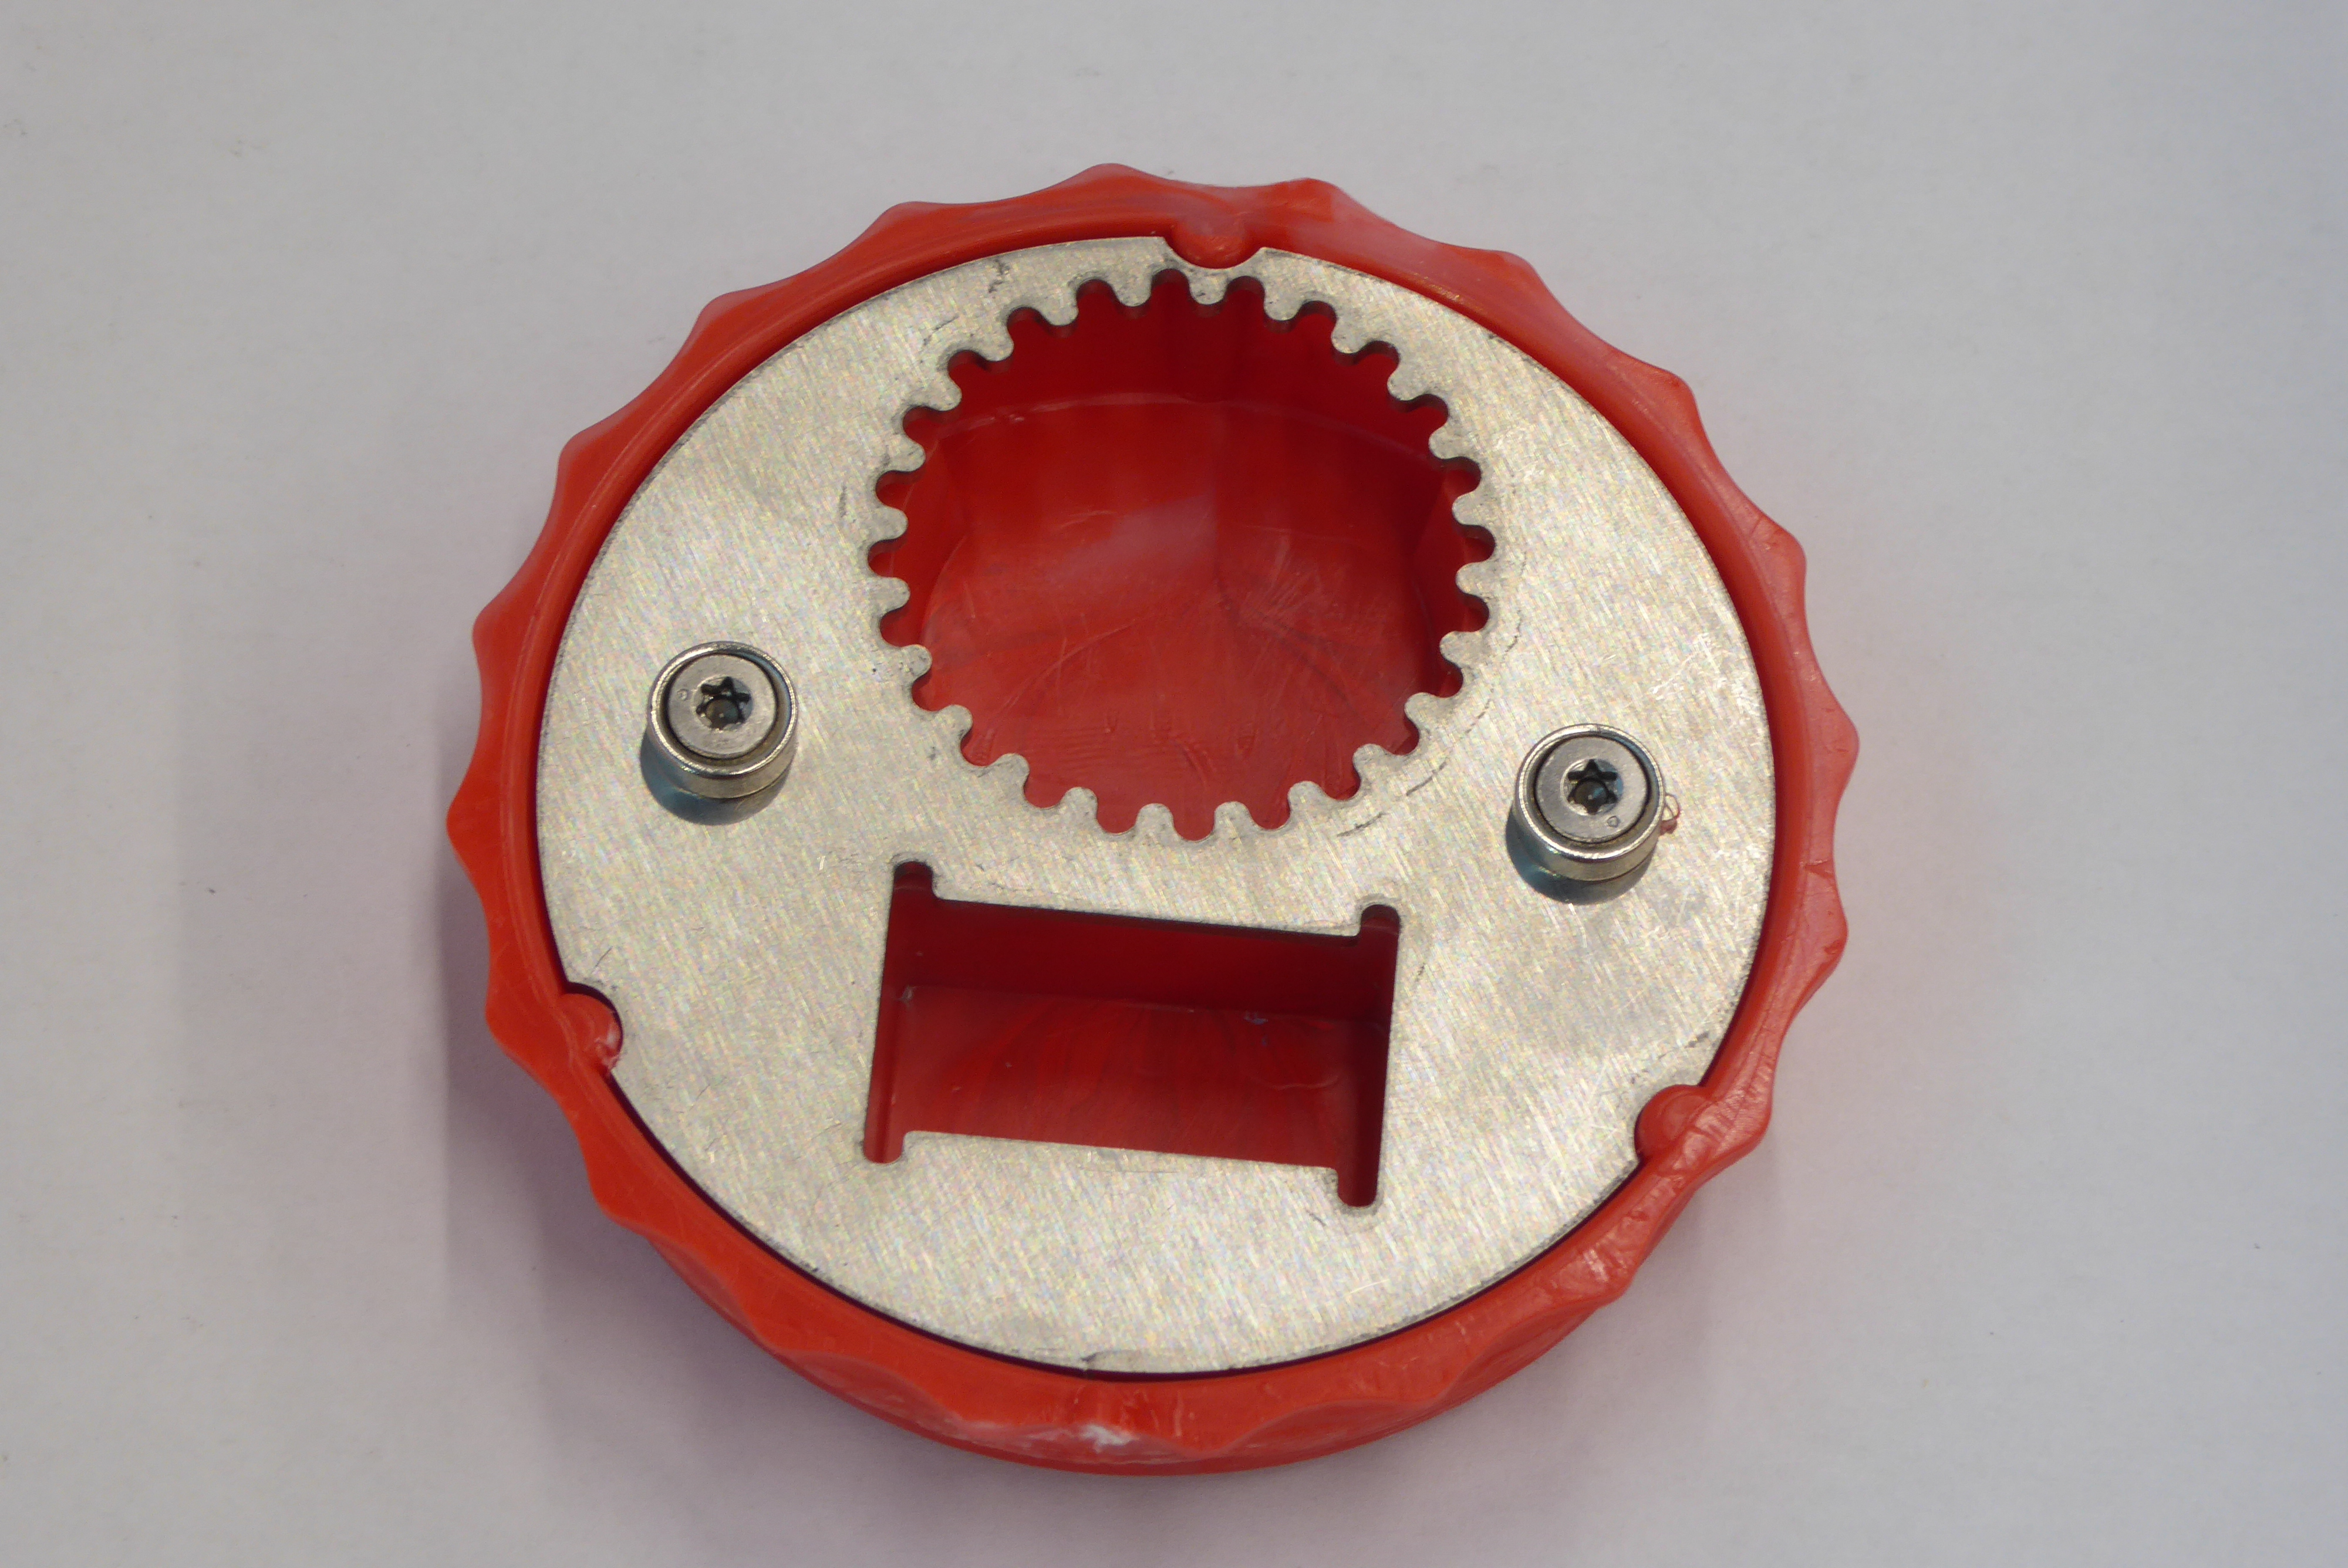
Label: Bottle Opener